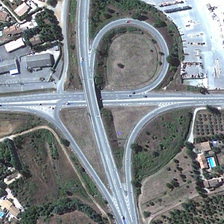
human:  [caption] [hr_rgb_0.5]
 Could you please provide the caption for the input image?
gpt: some buildings,a pond and green trees are around a viaduct with some cars .

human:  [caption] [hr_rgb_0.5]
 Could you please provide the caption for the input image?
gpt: some buildings,a pond and green trees are around a viaduct with some cars .

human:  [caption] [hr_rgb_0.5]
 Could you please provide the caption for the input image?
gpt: some buildings,a pond and green trees are around a viaduct with some cars .

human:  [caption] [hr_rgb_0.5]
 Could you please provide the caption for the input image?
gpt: some buildings,a pond and green trees are around a viaduct with some cars .

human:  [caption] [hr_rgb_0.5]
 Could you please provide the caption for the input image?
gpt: some buildings,a pond and green trees are around a viaduct with some cars .